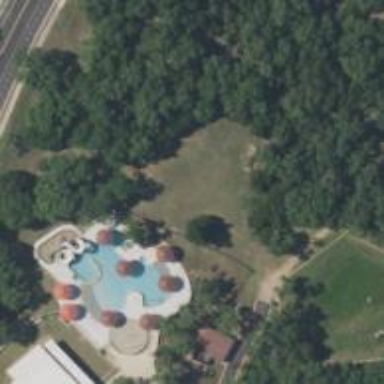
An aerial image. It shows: Sports centre specializing in swimming activities located in leisure land area.